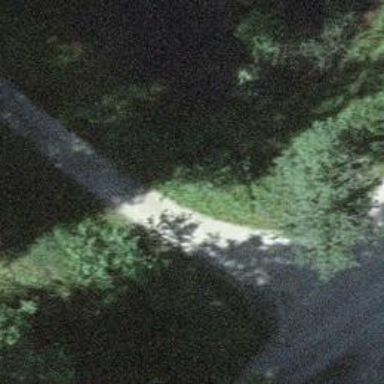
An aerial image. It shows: Gravel track with grade2 quality.